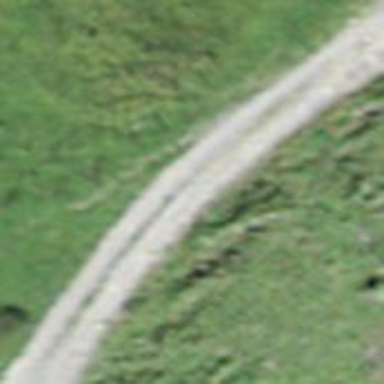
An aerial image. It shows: Gravel track with grade2 tracktype.